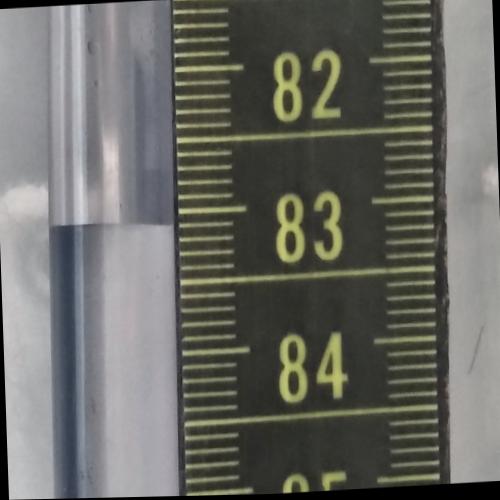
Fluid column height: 83.1 cm